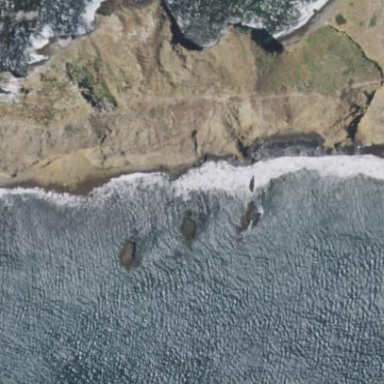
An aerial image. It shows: Natural rock reef.